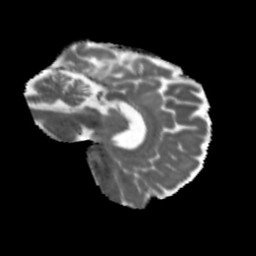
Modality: MD
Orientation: sagittal
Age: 42
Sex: male
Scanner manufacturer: siemens
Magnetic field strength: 3 T
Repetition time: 5.47 s
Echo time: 0.0854 s